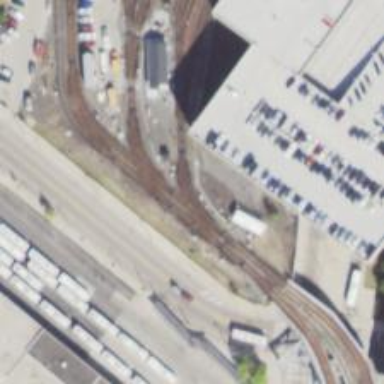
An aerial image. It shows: Electrified rail passing through service yard.